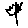
Label: flower